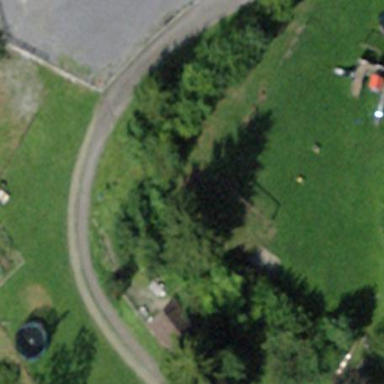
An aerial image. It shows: Playground area for leisure activities on the land.